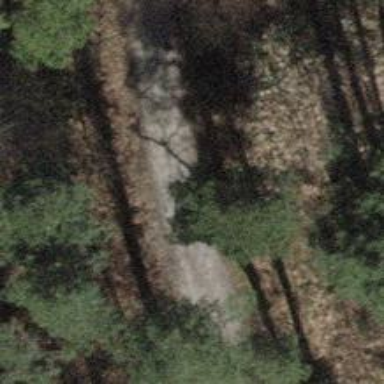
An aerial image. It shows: Track with fine gravel surface graded as grade 2.